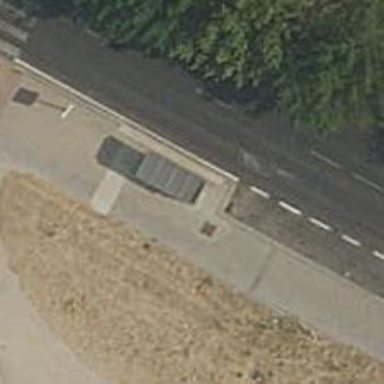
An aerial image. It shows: Bus stop with shelter. It is platform for public transport.